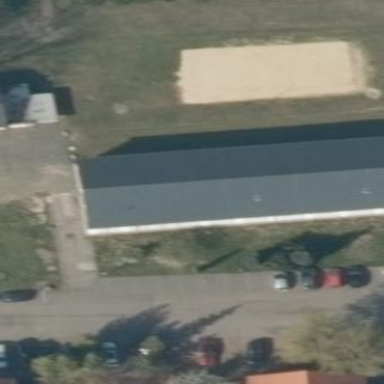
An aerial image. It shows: Sports centre building.